Question: I have the following code:
'''
- (void) likeImage:(AHInstagramImageData *) image
success:(void (^)(BOOL success))success
failure:(void (^)(NSError* error, NSInteger statusCode))failure
{
NSDictionary *params = [NSDictionary dictionaryWithObjectsAndKeys:
[AHInstagramSession session].accessToken, @"access_token",
nil];
NSString *likeCommentPath = [NSString stringWithFormat:@"media/%@/likes", image.imageId];
[self postPath:likeCommentPath parameters:params success:^(AFHTTPRequestOperation *operation, id response){
if ([operation hasAcceptableStatusCode]) {
[[LocalyticsSession sharedLocalyticsSession] tagEvent:@"Like"];
[[AHFacebookSession session] postAction:@"like" forImageData:image];
[[AHTwitterSession session] postAction:@"like" andObject:image];
success(YES);
}failure:^(AFHTTPRequestOperation *operation, NSError *error){
failure(error, operation.response.statusCode);
NSLog(@"Failure on liking a photo %@", [error description]);
}];
}
'''
and it gives me the error:

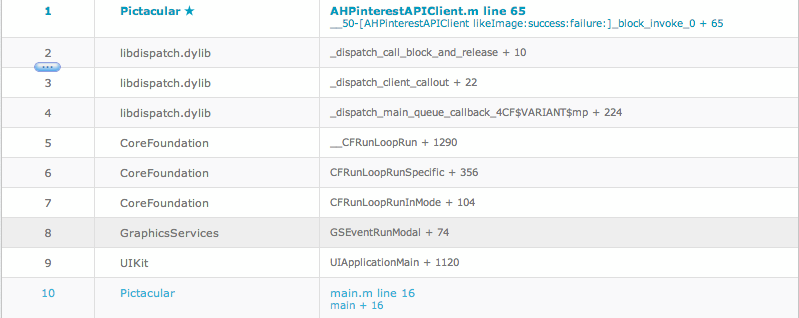
Answer: Doesn't look like a memory problem. Check 'success' block if it was actually set before you invoke it.
'''
if (success)
{
success(YES);
}
'''